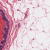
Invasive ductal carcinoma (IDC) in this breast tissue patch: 0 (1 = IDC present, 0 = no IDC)